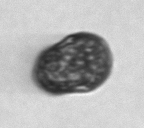
Label: Mesodinium